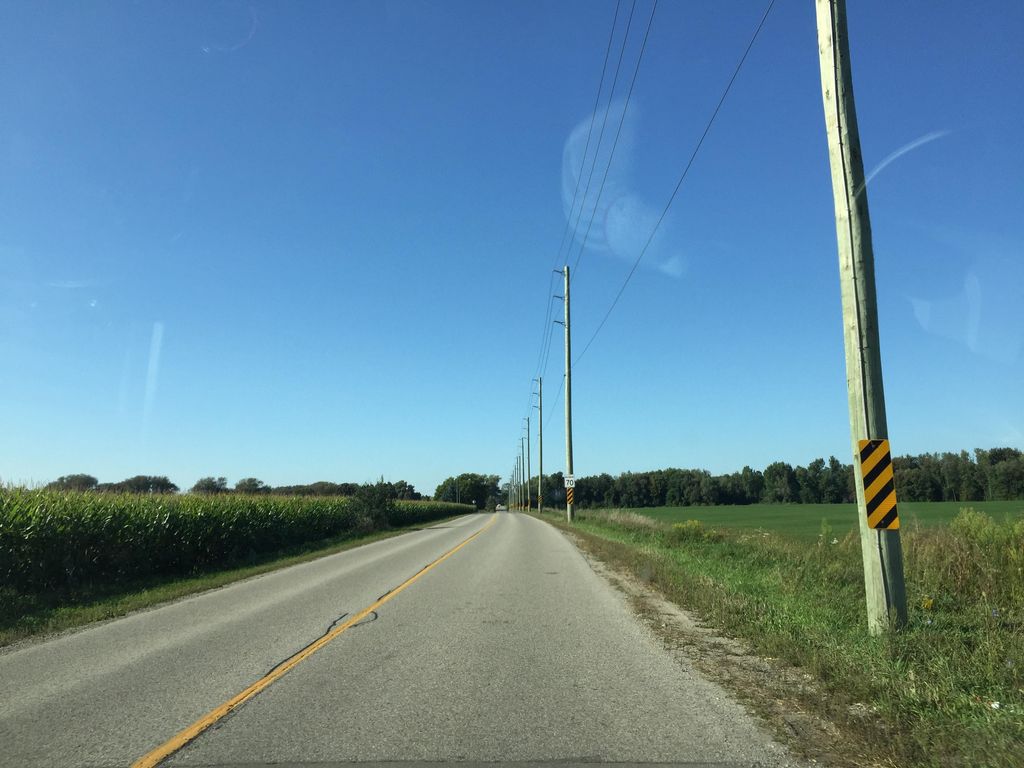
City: kitchener-waterloo